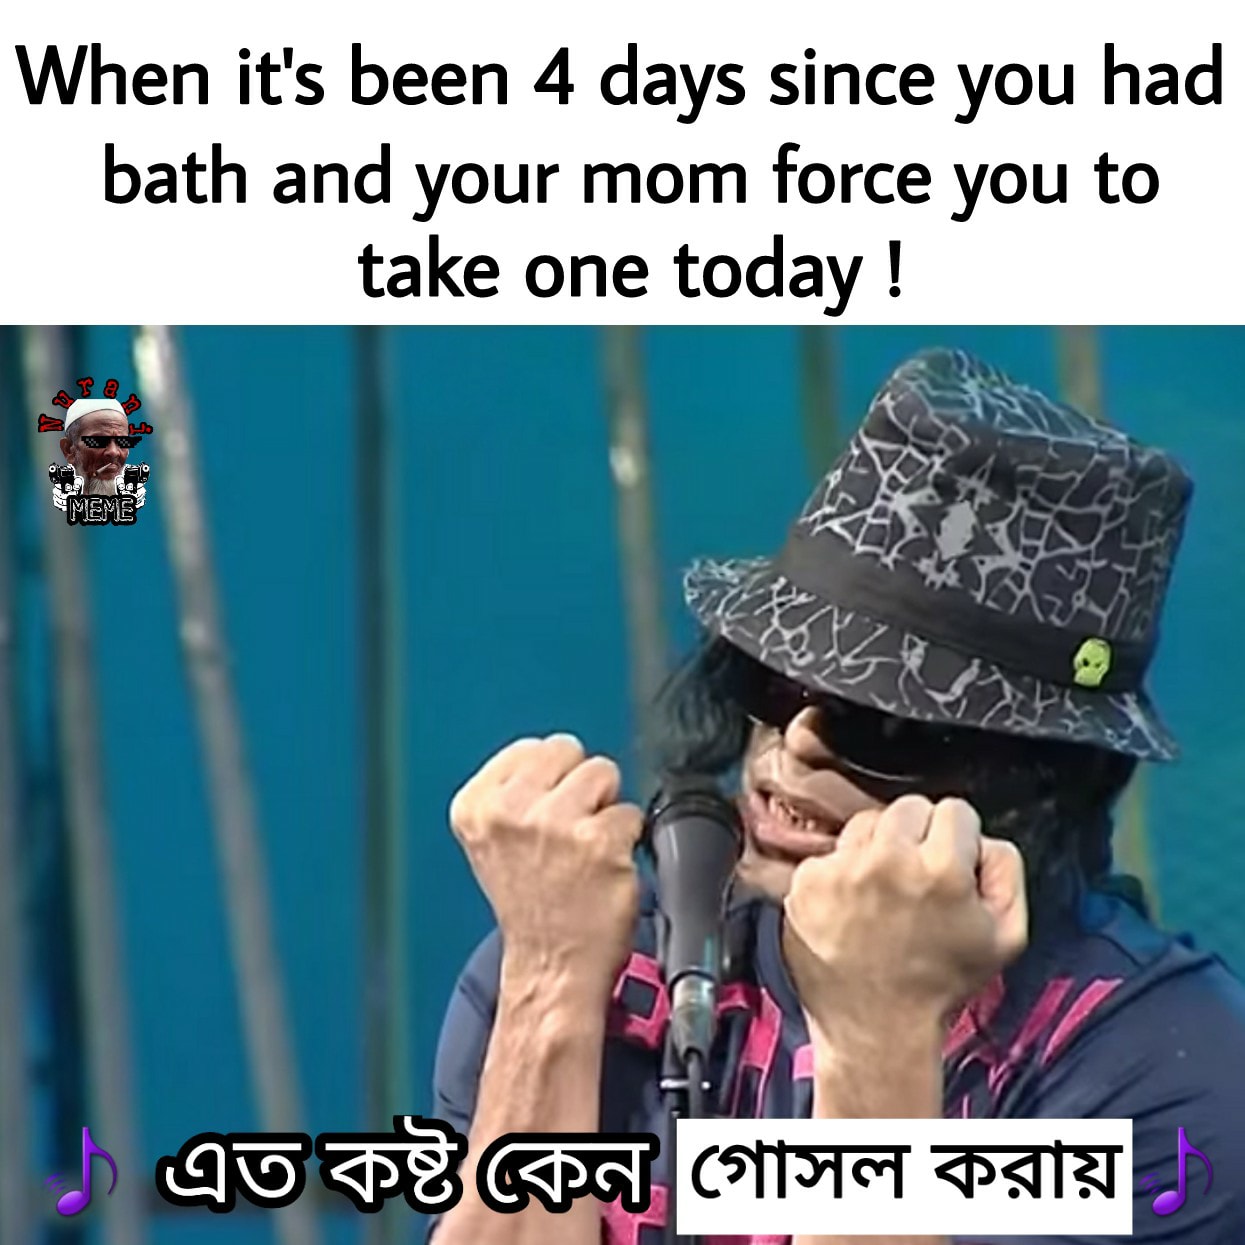
Caption: When it's been 4 days since you had bath and your mom force you to take one today এত কষ্ট কেন গোসল করায়
Label: non-hate